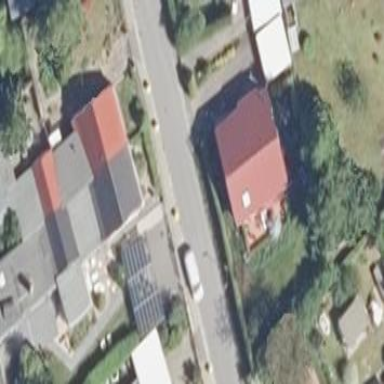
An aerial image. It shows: Semi-detached house.